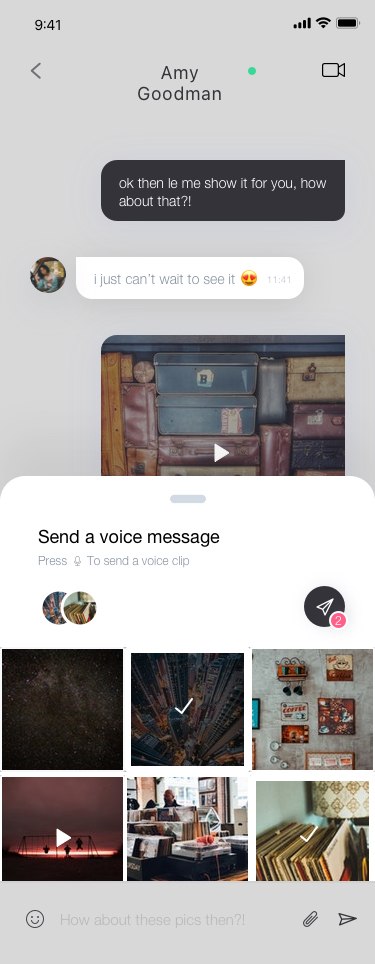
Text in this UI design:
11:42
11:41
i just can’t wait to see it 😍
11:28
ok then le me show it for you, how about that?!
Amy Goodman